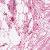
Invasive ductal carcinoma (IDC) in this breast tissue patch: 0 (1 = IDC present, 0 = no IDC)